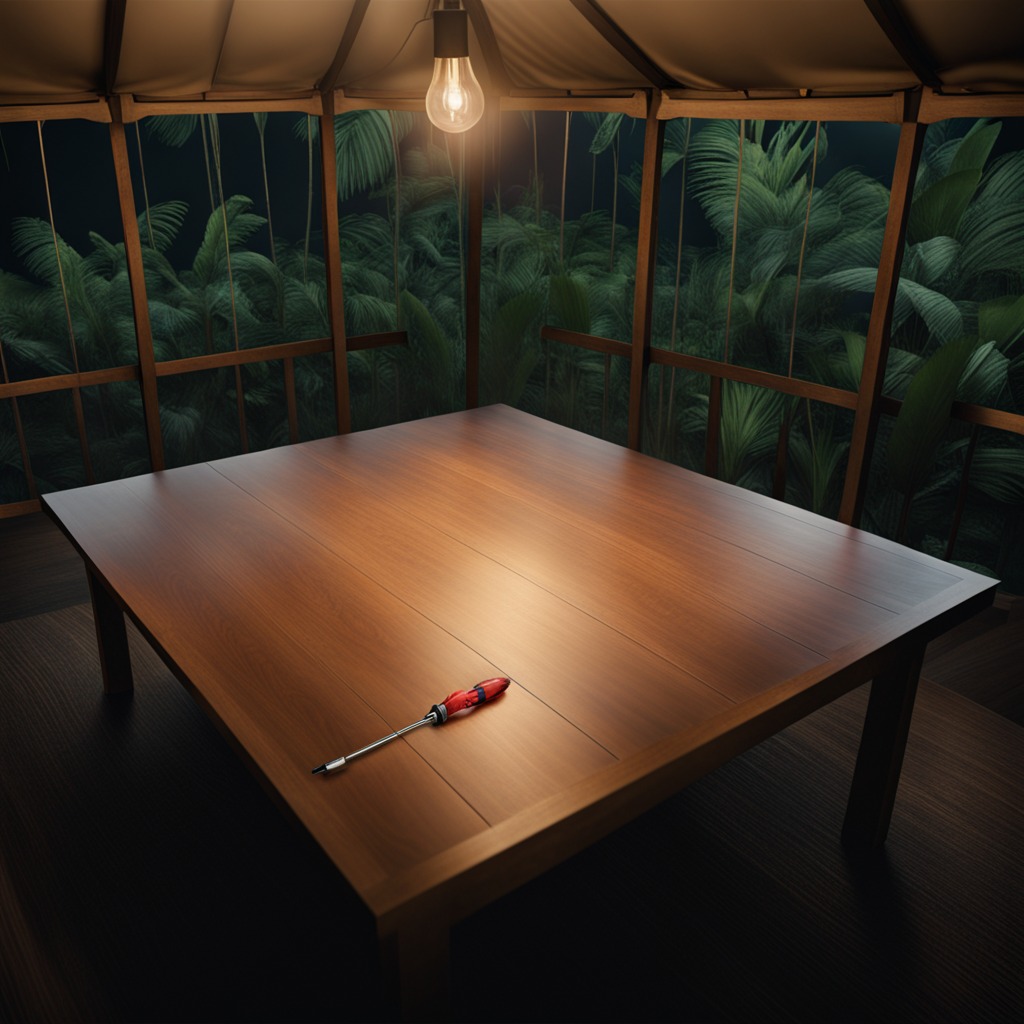
A screwdriver lying on a wooden table inside a jungle field workshop tent at night with soft shadows worn but